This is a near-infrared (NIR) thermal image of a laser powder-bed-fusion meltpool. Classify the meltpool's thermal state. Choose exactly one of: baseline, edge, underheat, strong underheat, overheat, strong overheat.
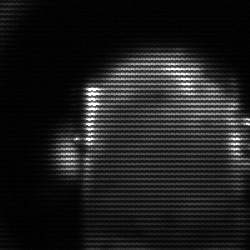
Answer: baseline